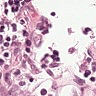
Metastatic tissue present: no